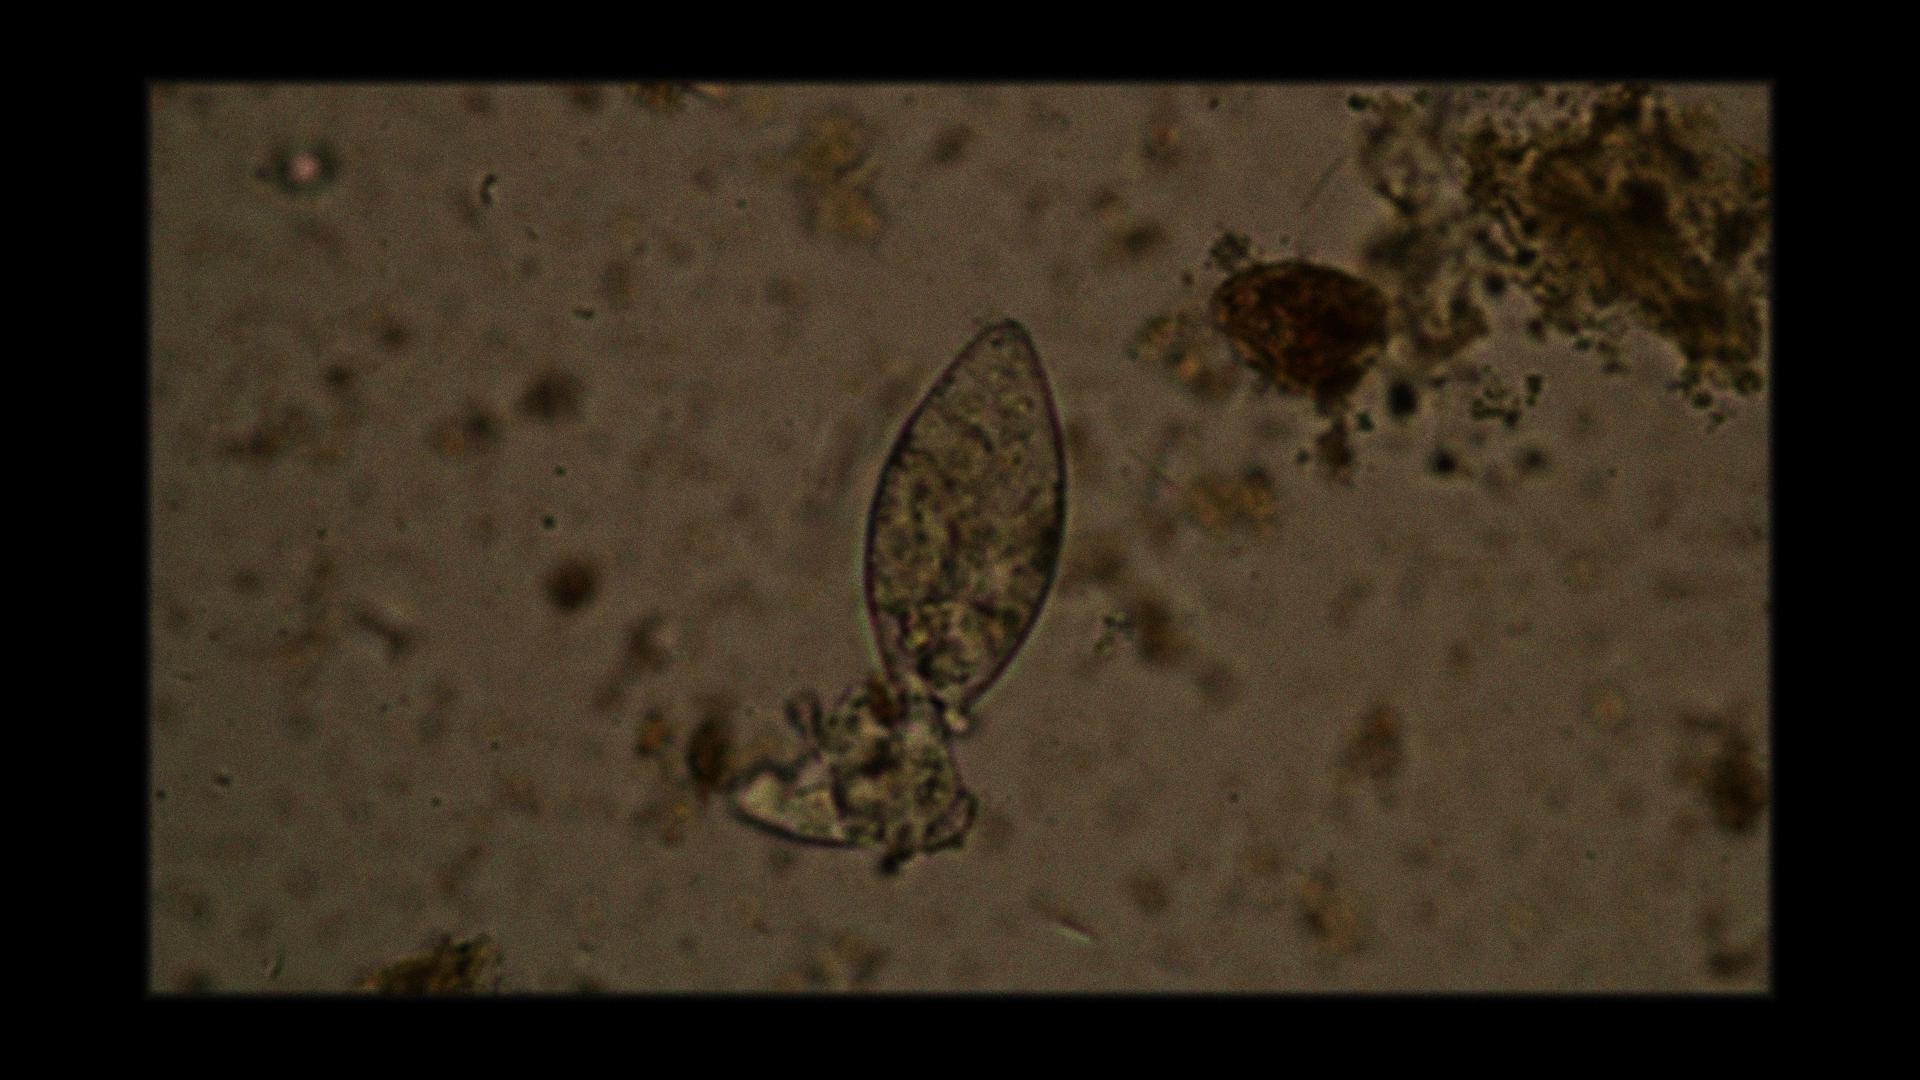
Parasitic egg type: Fasciolopsis buski